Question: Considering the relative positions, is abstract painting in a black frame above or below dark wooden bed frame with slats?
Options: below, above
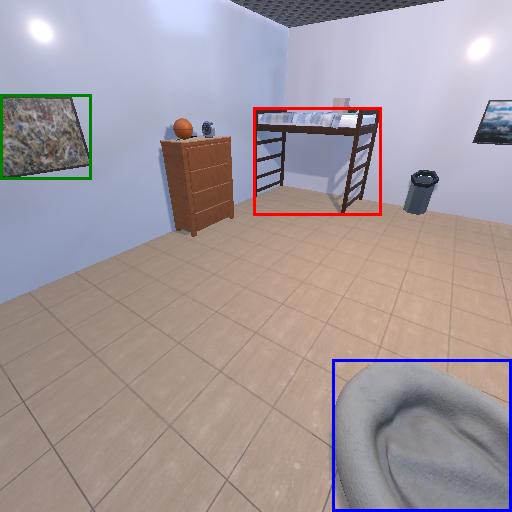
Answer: below